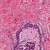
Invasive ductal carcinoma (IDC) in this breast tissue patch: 0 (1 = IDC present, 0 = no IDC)